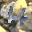
Label: 4